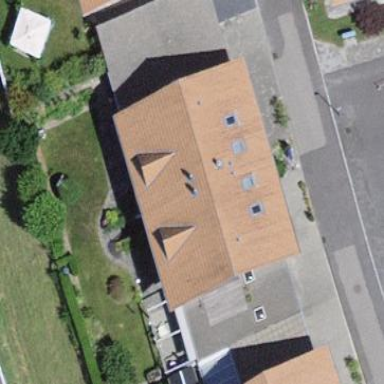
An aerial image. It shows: Terrace building.